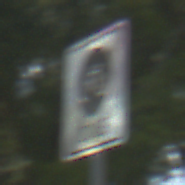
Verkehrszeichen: EndeFahrradzone
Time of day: MorningAfternoon
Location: Outdoor (Nature)
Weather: PartlyCloudy
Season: NotSpecified
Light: Natural